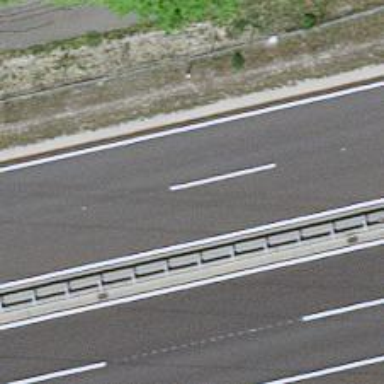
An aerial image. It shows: Asphalt motorway.